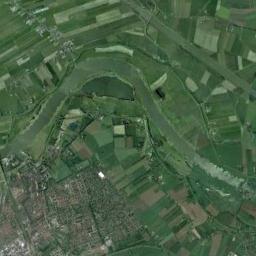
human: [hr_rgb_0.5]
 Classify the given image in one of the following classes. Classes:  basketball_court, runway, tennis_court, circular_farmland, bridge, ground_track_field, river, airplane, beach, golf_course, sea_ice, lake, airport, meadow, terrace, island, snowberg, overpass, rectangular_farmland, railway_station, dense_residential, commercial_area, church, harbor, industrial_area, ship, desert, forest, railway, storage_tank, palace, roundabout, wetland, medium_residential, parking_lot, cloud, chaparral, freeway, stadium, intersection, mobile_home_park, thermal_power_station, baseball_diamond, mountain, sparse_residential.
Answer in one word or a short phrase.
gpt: river